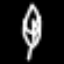
Label: leaf